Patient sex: M
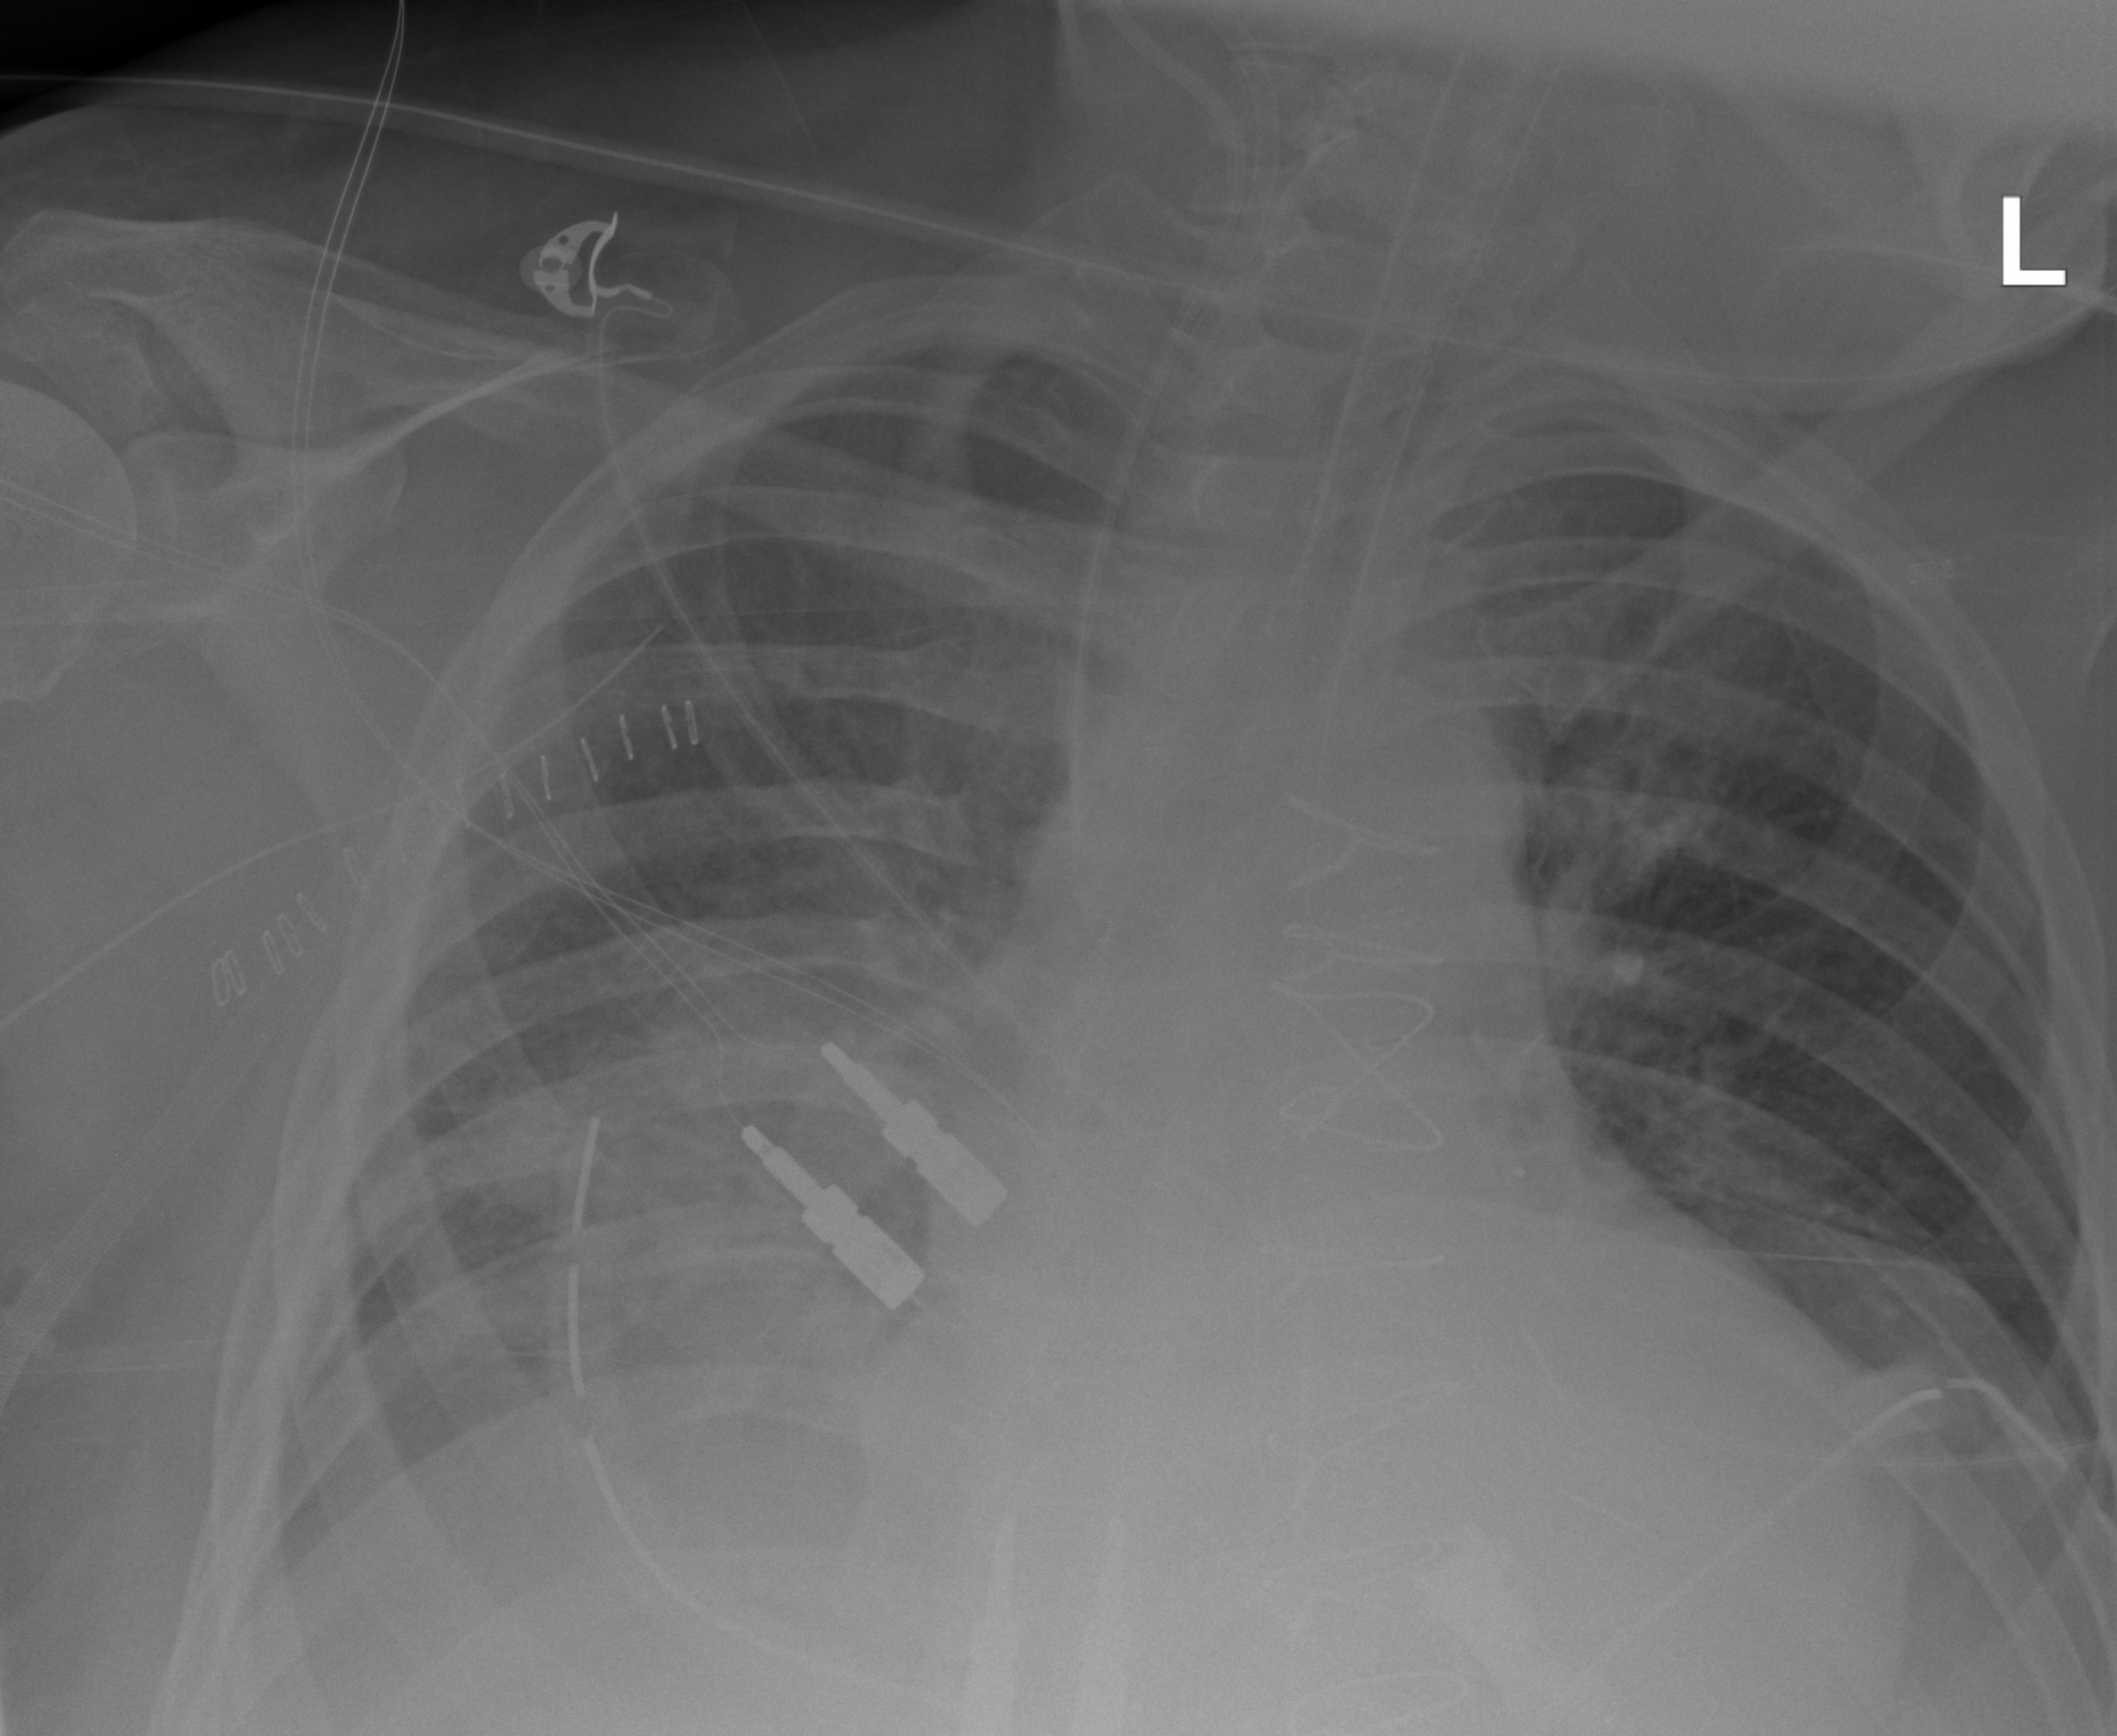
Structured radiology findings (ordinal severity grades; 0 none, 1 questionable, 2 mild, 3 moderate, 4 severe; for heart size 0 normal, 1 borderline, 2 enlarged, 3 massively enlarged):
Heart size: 1
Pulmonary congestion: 2
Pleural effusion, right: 2
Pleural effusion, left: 0
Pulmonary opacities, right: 3
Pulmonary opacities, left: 2
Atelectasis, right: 2
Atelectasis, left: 2